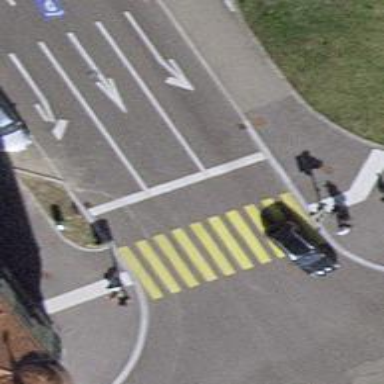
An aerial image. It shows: Road crossing with traffic signals and zebra markings.